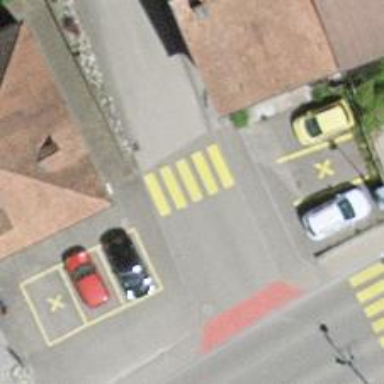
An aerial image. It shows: Zebra crossing on the road.